Question: Why is Ipad simulator in XCode 4.5.1 shows wrong size when checking out programatically?
## MainViewController.m
'''
- (void)viewDidLoad{
[super viewDidLoad];
[self.view setBackgroundColor:[UIColor redColor]];
NSLog(@"self.view width : %f",self.view.frame.size.width);
NSLog(@"self.view height : %f", self.view.frame.size.height);
mTextView = [[UITextView alloc] initWithFrame:CGRectMake(10.0, 10.0, self.view.frame.size.width - 20, self.view.frame.size.height/2)];
[self.view addSubview:mTextView];
}
'''
and I am getting output as
'''
self.view width : 320.000000
self.view height : 548.000000
'''
My project specification
1. Universal project
2. targeting iOS 6.0
3. I am absolutely certain that I checked "targeted for ipad" checkbox when creating MainViewController
4. Dont know whether it is important, but "with xib for user interface" was unchecked.
And here is a screen shot with a textview is added

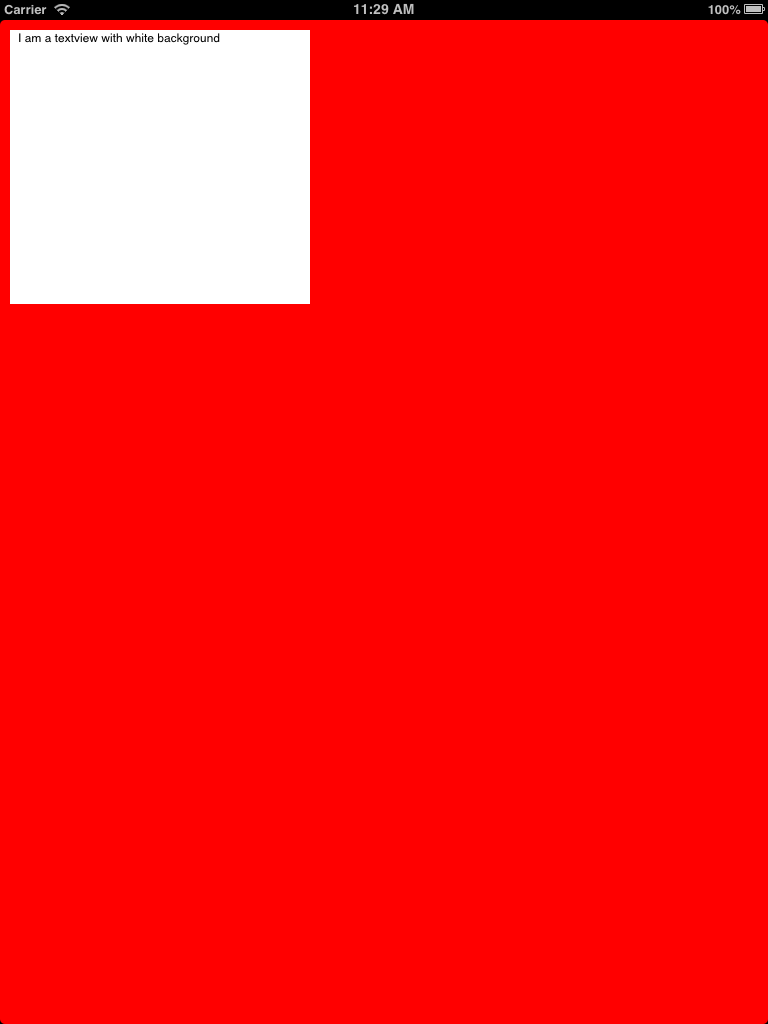
Answer: Try waiting until:
'''
- (void)viewWillAppear
'''
before setting the frame of your UITextView. According to <URL> you won't have valid geometry for your view before then.